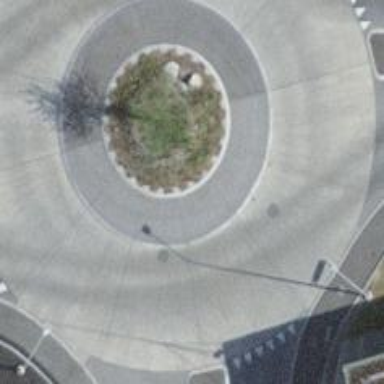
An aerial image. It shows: Secondary road with asphalt surface leading to roundabout.